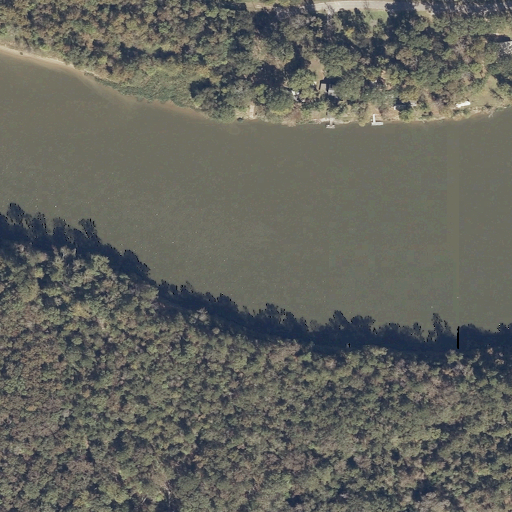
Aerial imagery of bar in Alabama named Holy Ground Bar containing open water, deciduous forest, woody wetlands, mixed forest, herbaceous wetlands, open development, evergreen forest, cultivated crops, barren land, and grassland